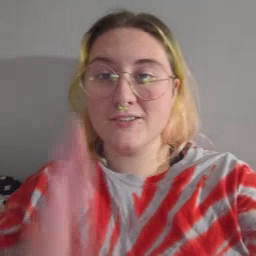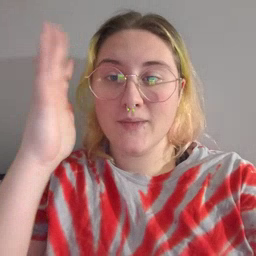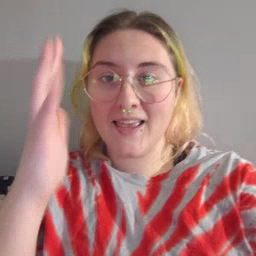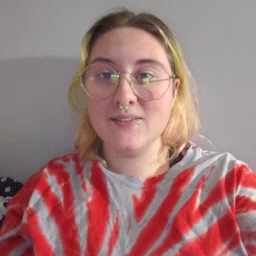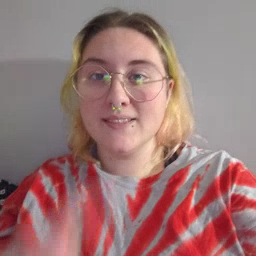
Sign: tree